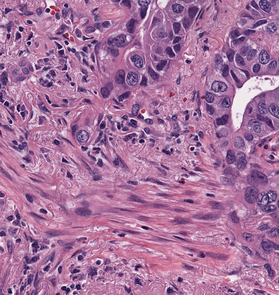
Tumor epithelial tissue: yes
Tumor-associated stroma tissue: yes
Normal tissue: no